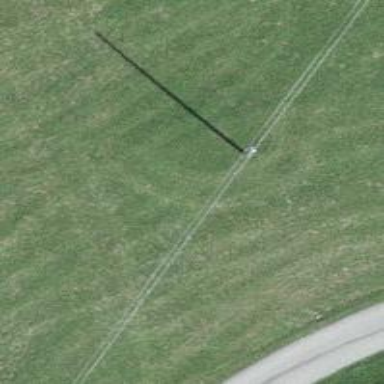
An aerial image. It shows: Minor power line.